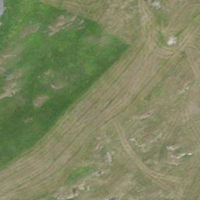
EUNIS habitat code: 24
Species observed at this site:
Rumex alpinus